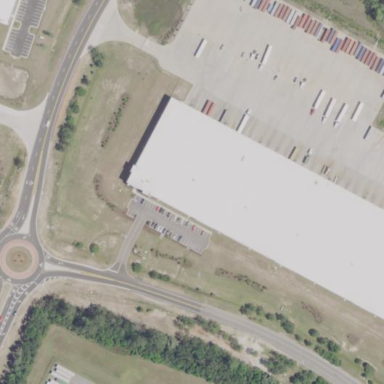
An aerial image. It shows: Warehouse.